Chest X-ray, PA view. Patient: 44 years old, sex F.
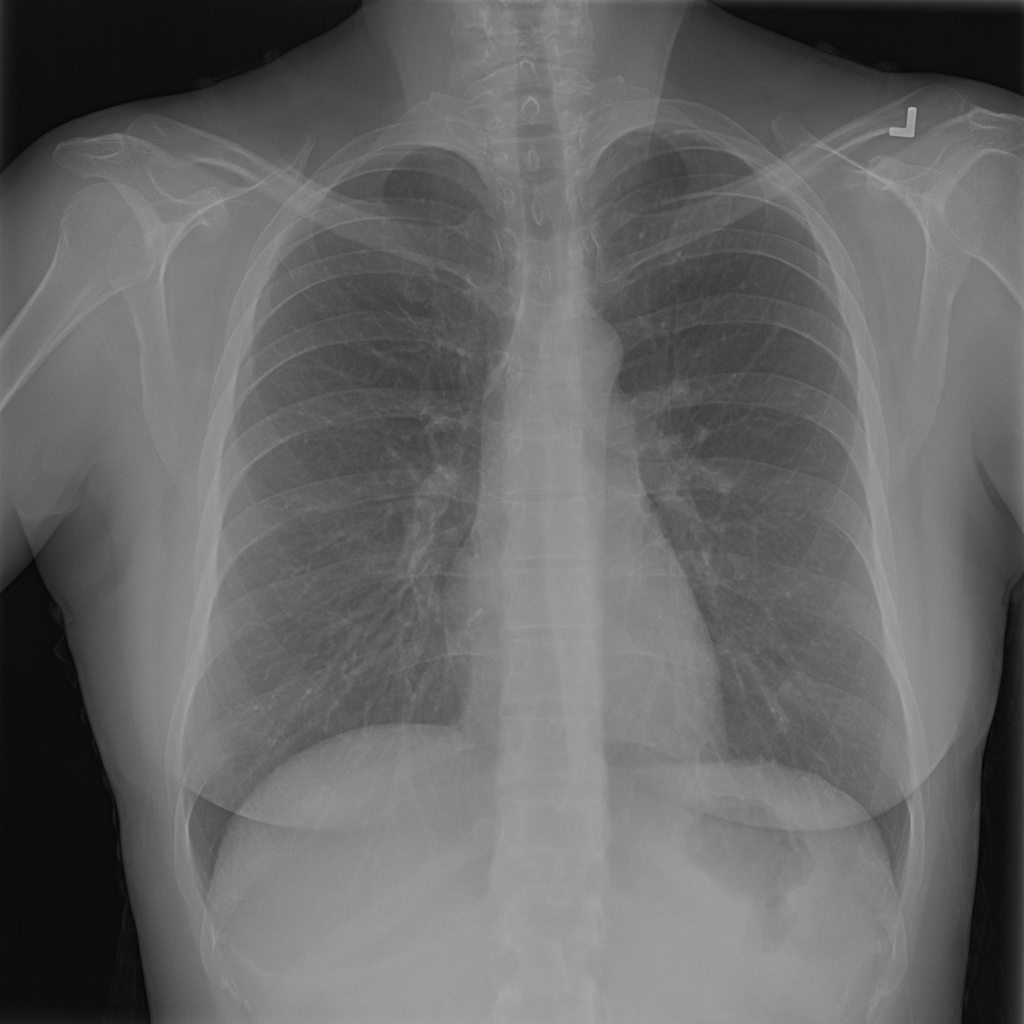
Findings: No Finding